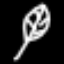
Label: leaf